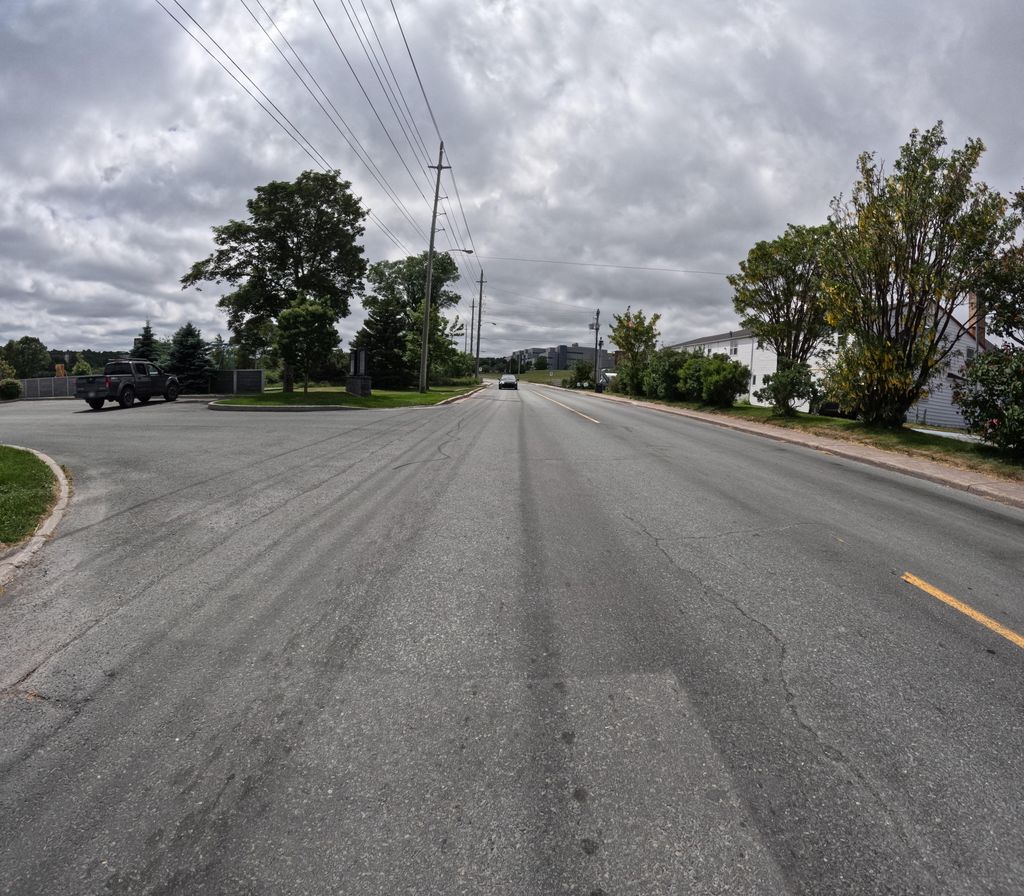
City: st_johns